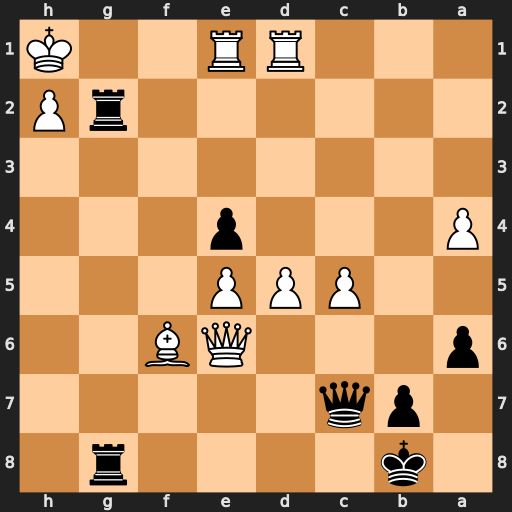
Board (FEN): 1k4r1/1pq5/p3QB2/2PPP3/P3p3/8/6rP/3RR2K
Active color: b
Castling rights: -
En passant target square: -
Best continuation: Qh7 Qxg8+ Rxg8